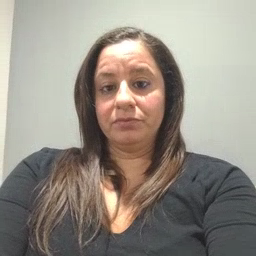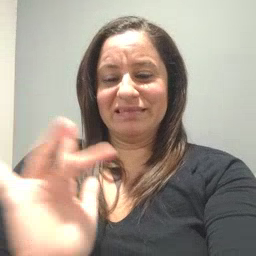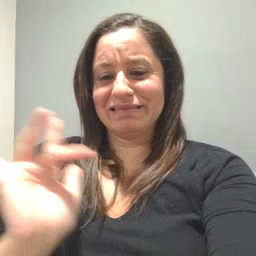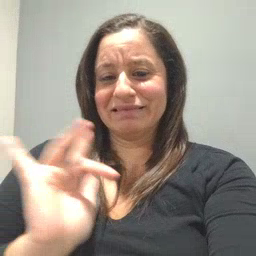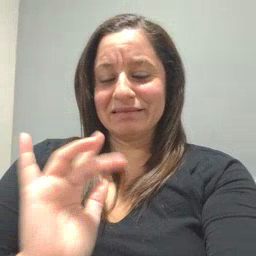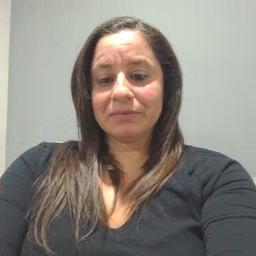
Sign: yucky